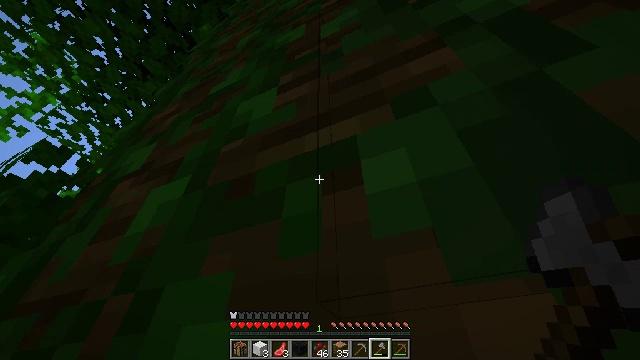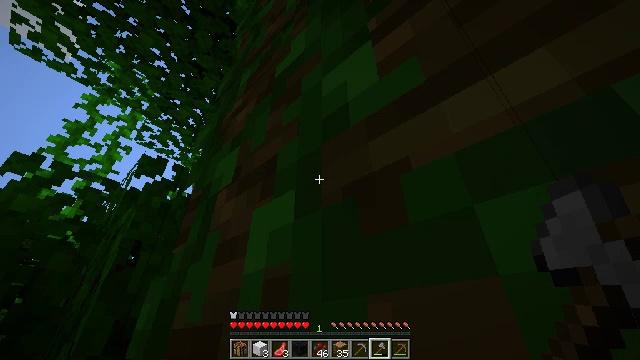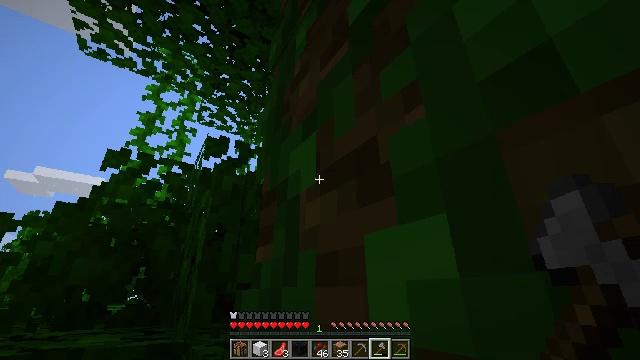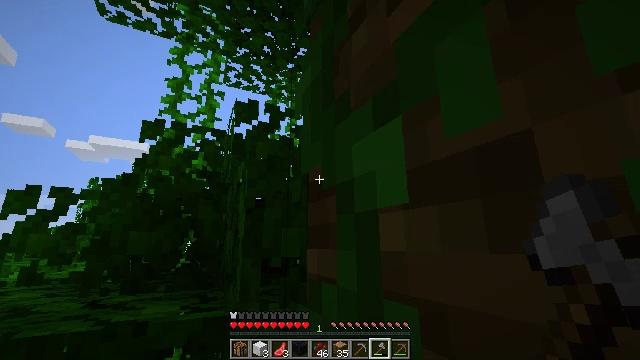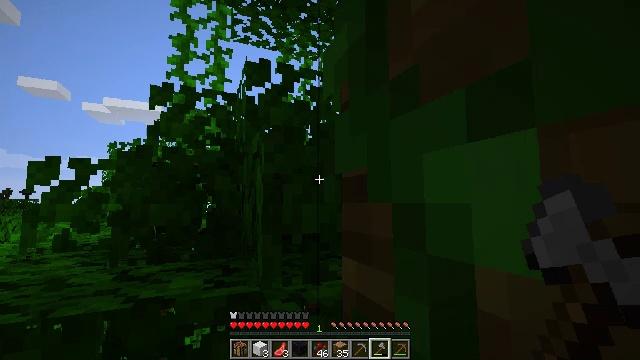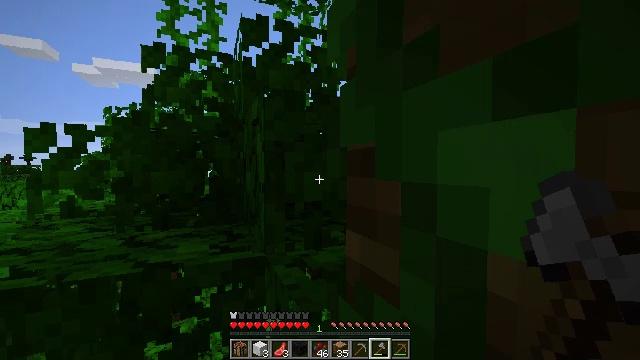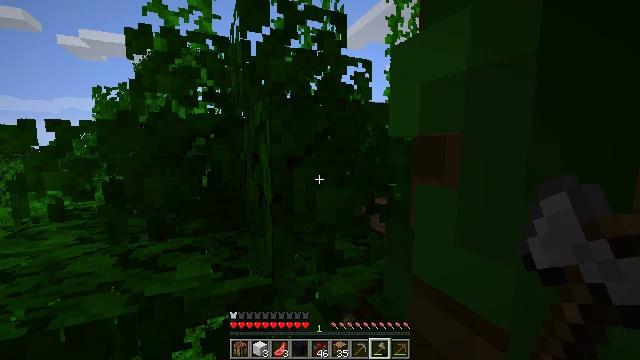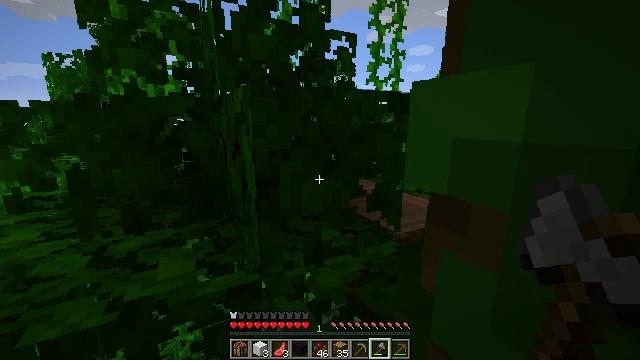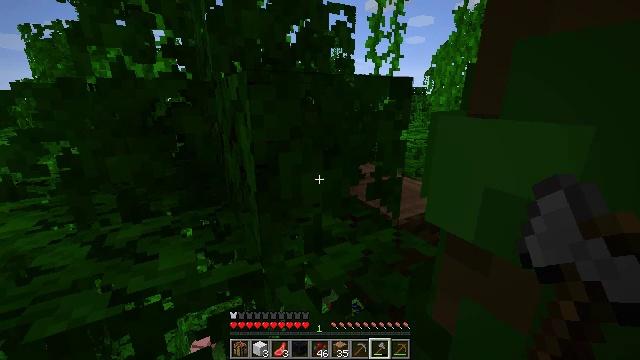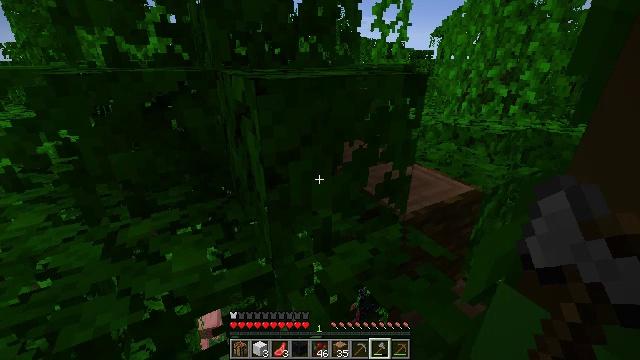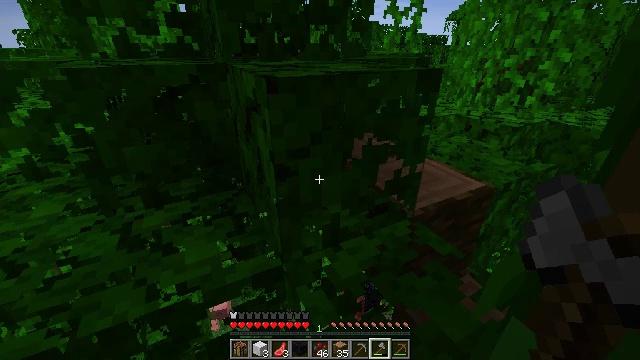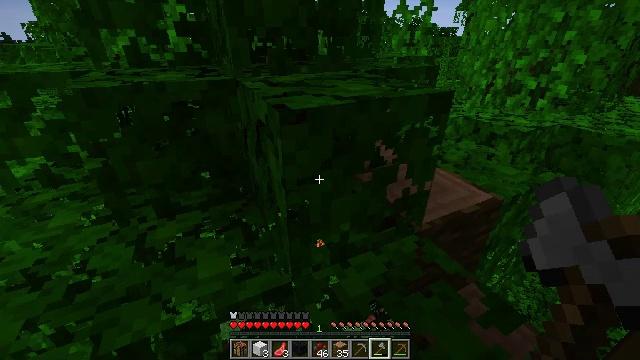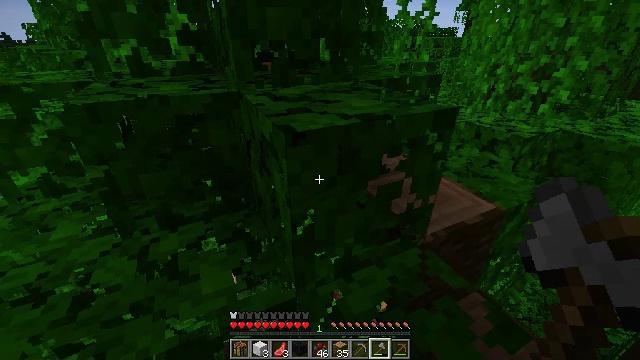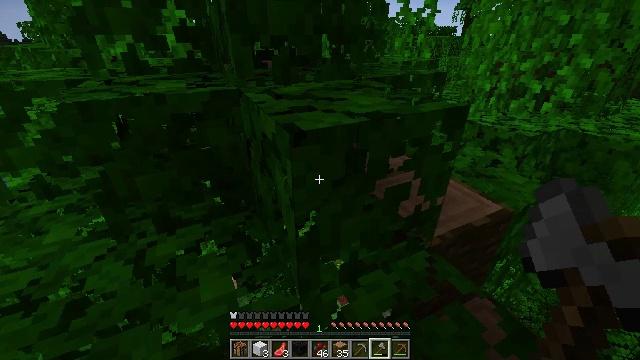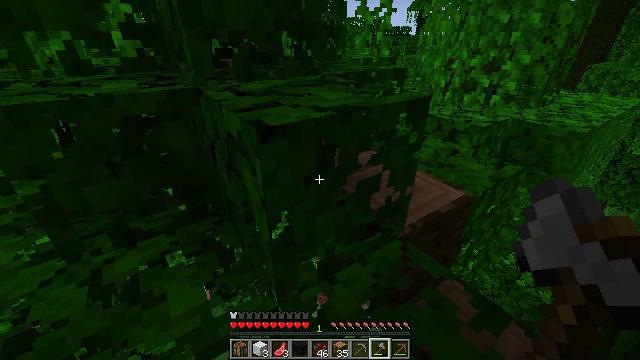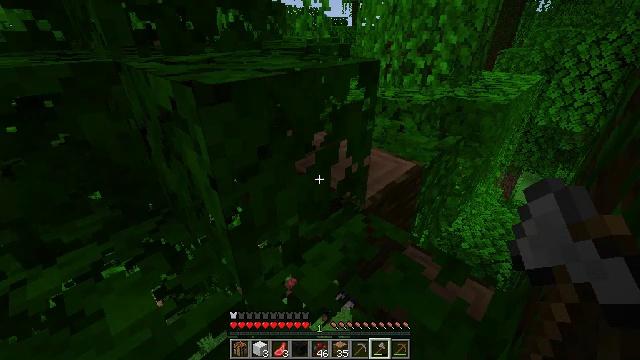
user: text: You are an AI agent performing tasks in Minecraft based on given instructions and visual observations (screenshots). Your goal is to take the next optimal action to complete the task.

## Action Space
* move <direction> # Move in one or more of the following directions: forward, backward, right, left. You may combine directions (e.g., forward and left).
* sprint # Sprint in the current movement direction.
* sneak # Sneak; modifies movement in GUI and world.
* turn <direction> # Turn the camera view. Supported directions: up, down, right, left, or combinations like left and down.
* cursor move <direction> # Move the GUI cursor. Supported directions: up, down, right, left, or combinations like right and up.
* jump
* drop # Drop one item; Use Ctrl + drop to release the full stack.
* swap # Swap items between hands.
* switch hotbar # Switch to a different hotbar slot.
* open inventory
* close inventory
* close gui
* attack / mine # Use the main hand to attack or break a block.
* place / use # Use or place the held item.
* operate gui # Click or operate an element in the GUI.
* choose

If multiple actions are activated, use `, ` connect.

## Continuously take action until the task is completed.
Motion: motion action
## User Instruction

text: Attack the jungle leaves to remove it.
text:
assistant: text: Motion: move forward, turn left and down, jump
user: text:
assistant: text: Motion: move forward, turn left and down, jump
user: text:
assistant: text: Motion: move forward, turn left and down, jump
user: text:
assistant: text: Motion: move forward, turn left and down, jump
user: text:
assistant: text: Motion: move forward and move right, turn down, jump
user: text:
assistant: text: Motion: move forward and move right, turn down, jump
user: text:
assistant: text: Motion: move right, turn right and down, jump
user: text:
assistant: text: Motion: move right, turn down, jump
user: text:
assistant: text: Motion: move right, turn down, jump
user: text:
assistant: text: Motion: move right, turn left and down, jump
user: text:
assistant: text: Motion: move forward and move right, turn left and down, jump
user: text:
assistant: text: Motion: move forward and move right, jump
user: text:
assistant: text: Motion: move forward and move right, jump
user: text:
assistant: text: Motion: move right, turn right, jump
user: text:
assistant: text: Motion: move right, turn right and down, jump
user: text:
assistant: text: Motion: move right, turn right and down, jump
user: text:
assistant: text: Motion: move right, turn down, jump
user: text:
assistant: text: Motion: move right, turn left and down, jump
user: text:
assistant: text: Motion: move right, turn left and down, jump
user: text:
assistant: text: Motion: move right, jump
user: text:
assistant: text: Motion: move right, jump
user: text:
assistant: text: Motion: move right, jump
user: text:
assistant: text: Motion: move right, turn right and up, jump
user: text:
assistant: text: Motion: move right, turn right and up, jump
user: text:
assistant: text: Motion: move right, turn right and up, jump
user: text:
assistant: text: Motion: move right, turn right and up, jump
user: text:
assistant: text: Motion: move forward and move right, turn up, jump
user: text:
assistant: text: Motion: move forward and move right, turn left and up, jump
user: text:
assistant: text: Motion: move forward and move right, turn left and up, jump
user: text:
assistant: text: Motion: move forward, turn left and up, jump